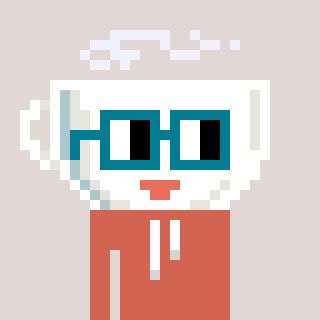
a pixel art character with square dark green glasses, a mug-shaped head and a peachy-colored body on a warm background